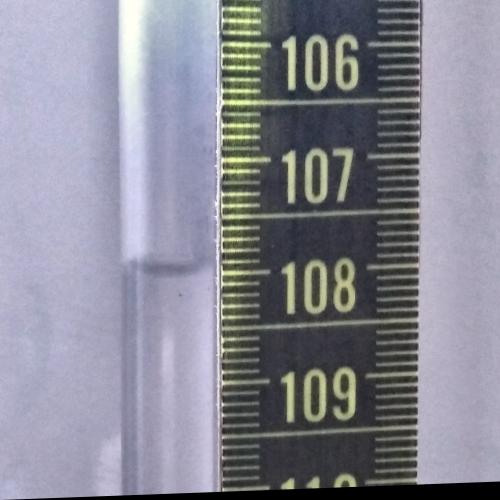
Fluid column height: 107.9 cm